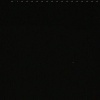
Label: space